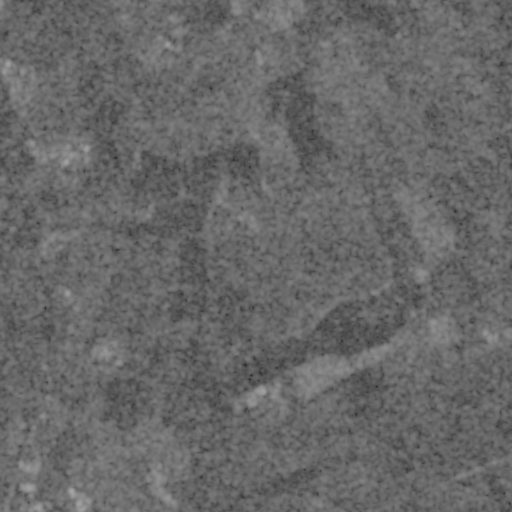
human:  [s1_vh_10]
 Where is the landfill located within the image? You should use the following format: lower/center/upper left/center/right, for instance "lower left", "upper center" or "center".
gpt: The landfill is located in the lower left of the image.
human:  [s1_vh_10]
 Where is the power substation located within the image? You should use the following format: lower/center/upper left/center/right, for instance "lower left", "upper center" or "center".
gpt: The power substation is located in the upper left of the image.
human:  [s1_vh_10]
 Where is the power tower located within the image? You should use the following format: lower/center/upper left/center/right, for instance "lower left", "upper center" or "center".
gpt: The power tower is located in the upper of the image.
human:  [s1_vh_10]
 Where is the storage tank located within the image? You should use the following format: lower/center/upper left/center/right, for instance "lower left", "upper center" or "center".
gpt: The storage tank is located in the lower center of the image.
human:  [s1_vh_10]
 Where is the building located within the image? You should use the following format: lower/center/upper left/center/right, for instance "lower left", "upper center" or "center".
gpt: There is no building in the image.

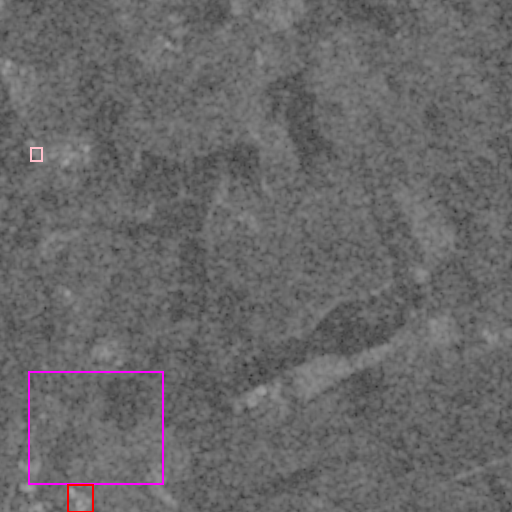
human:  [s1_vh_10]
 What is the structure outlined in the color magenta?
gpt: The structure outlined in magenta is a crop field.
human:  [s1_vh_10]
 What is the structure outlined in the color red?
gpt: The structure outlined in red is a landfill.
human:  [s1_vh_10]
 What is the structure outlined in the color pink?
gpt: The structure outlined in pink is a power substation.
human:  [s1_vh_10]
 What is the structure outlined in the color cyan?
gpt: There is no cyan outline.